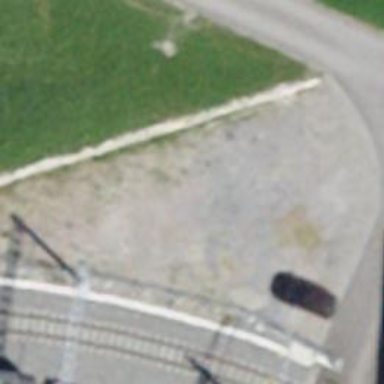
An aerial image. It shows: Playground with train theme.